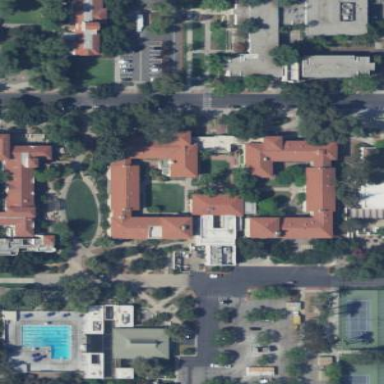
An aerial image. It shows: Dormitory building.